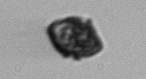
Label: Kryptoperidinium_triquetrum